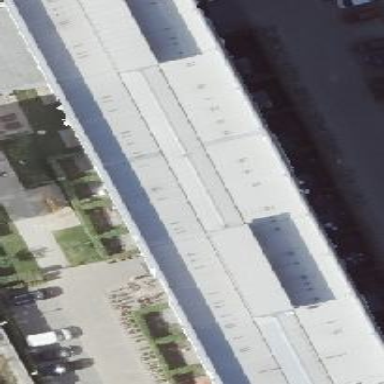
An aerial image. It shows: Apartment building with flat roof.